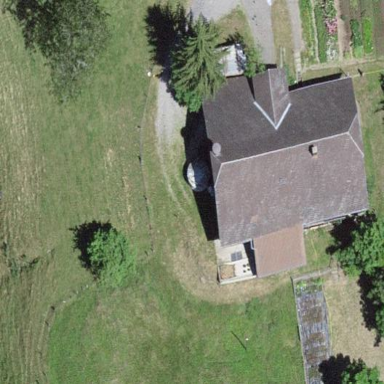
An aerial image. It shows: Farm building.